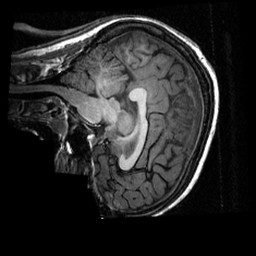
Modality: T1w
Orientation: sagittal
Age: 19
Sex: female